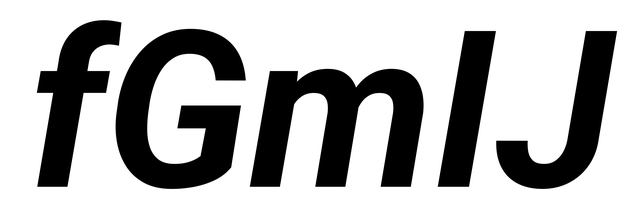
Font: Roboto-Italic_Bold_Italic